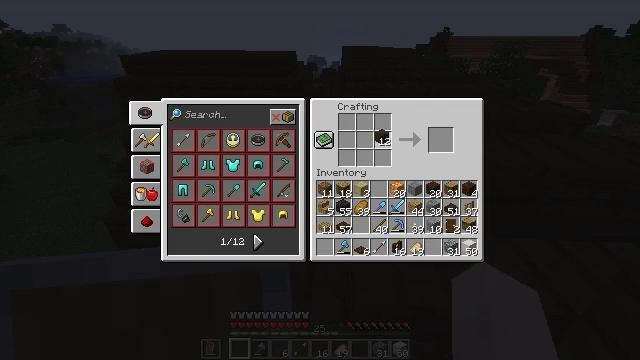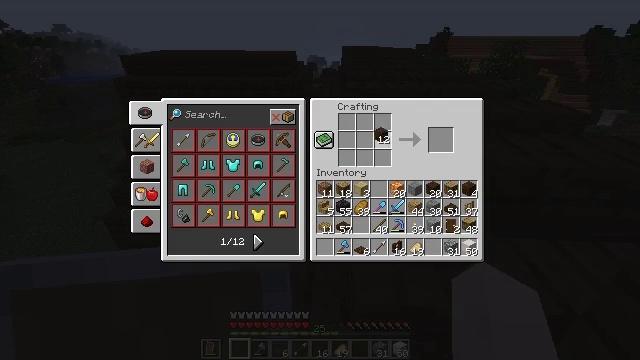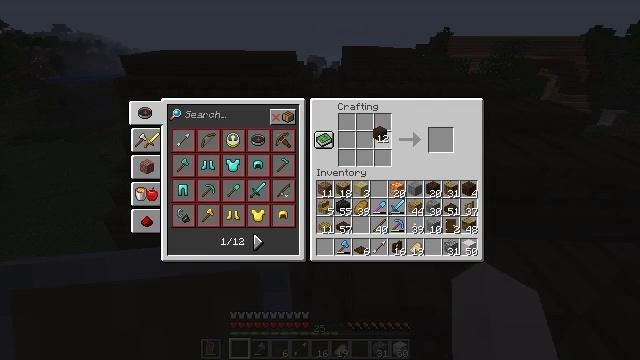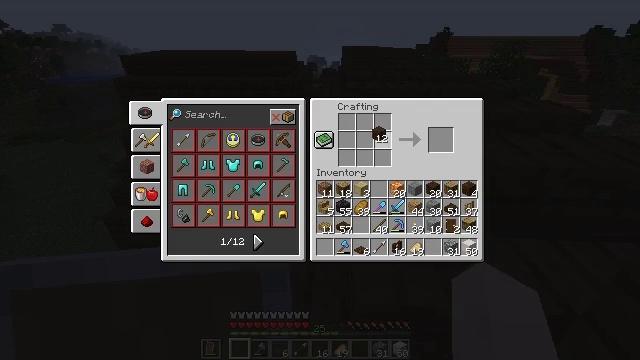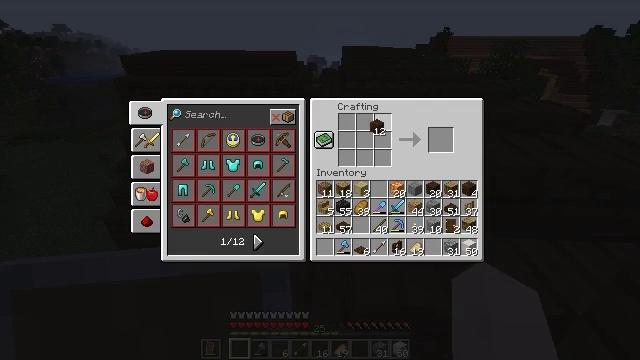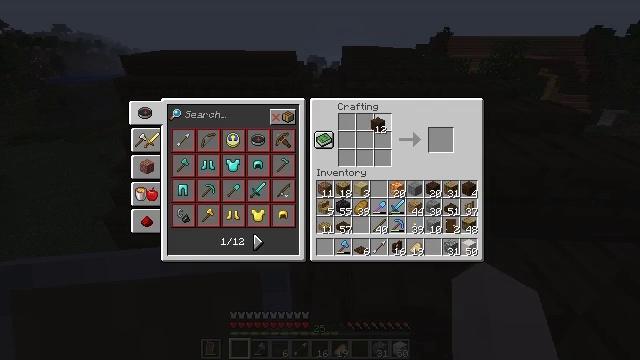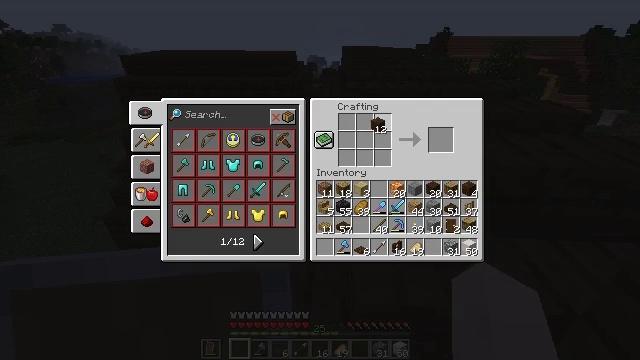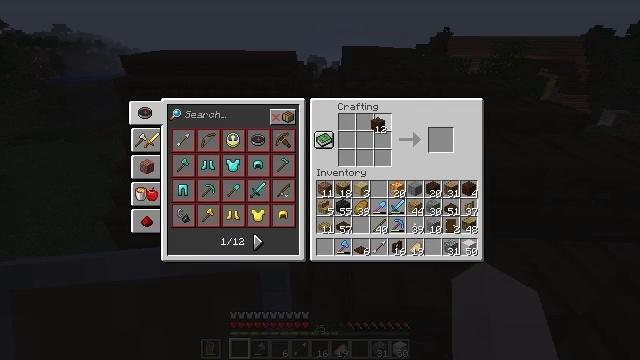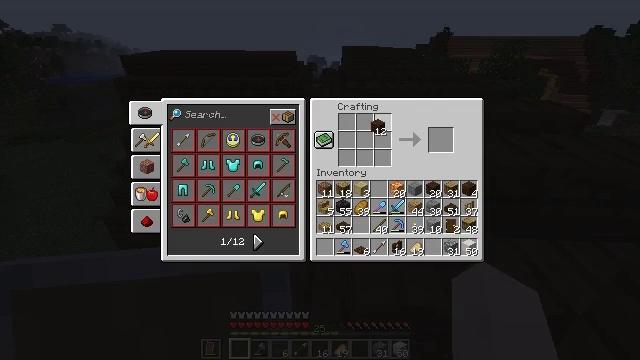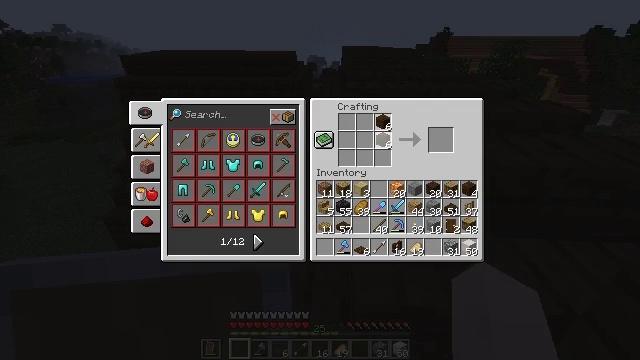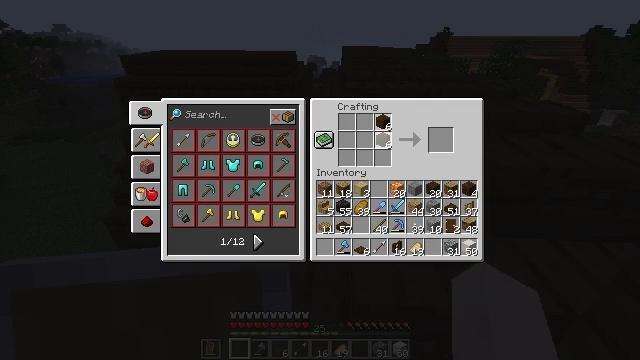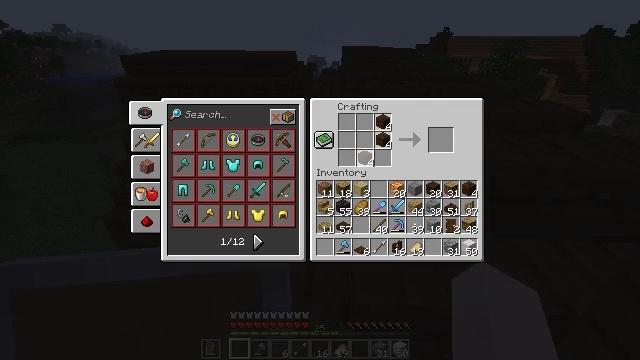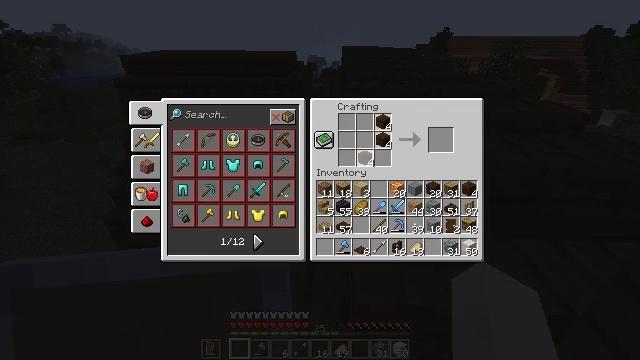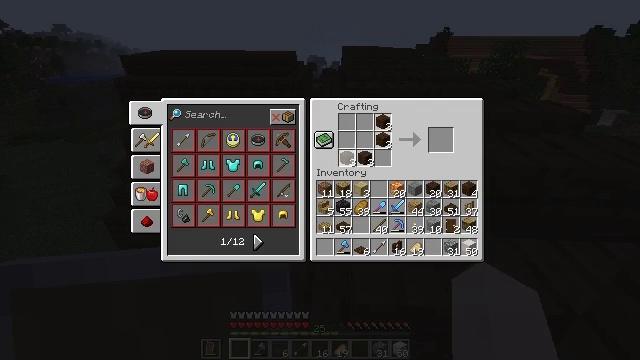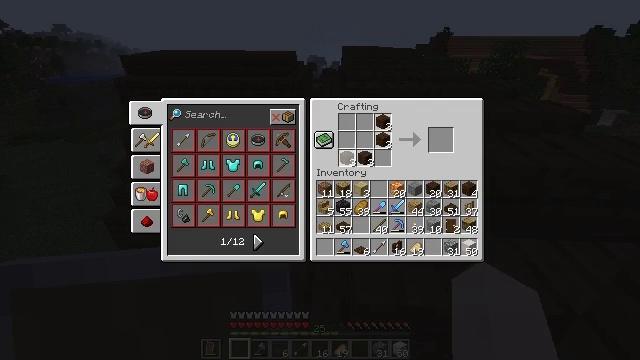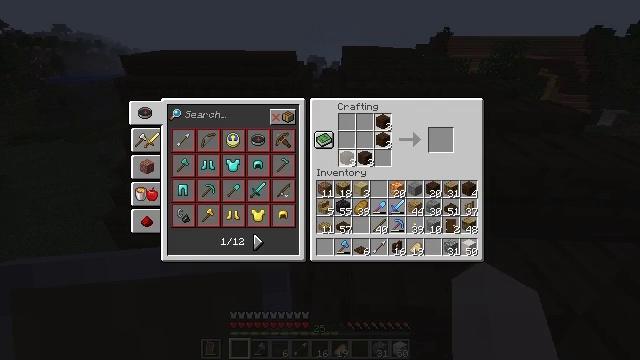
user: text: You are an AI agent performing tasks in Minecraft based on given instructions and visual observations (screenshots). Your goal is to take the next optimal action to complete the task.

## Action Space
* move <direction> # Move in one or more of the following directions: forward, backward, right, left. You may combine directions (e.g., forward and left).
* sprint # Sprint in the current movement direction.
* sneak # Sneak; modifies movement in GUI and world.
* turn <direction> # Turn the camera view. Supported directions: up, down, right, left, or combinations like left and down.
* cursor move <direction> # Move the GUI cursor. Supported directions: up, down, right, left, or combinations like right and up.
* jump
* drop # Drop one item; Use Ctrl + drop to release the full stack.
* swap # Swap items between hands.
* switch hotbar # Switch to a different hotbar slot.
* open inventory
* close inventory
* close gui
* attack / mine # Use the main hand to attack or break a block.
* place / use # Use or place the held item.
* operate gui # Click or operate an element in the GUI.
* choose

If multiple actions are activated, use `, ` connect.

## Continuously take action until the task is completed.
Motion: motion action
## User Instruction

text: Open the crafting table to craft dark oak stairs.
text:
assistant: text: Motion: no_op
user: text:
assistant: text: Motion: no_op
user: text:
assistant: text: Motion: no_op
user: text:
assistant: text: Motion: cursor move up
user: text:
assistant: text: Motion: no_op
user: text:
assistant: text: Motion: no_op
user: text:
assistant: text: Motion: operate gui
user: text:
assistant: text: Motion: operate gui
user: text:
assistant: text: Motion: cursor move down, operate gui
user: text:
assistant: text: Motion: cursor move down, operate gui
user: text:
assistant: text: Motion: cursor move down, operate gui
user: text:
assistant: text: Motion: cursor move left, operate gui
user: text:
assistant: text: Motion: operate gui
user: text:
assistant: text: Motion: operate gui
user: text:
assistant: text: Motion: operate gui
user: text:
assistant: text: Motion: operate gui
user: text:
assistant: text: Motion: operate gui
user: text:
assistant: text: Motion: cursor move right and up, operate gui
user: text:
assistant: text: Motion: operate gui
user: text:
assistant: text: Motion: operate gui
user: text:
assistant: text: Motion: operate gui
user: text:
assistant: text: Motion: cursor move down, operate gui
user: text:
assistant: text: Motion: operate gui
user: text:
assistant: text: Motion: operate gui
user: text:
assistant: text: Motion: operate gui
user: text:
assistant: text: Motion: operate gui
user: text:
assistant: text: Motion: operate gui
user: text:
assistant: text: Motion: no_op
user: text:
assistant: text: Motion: no_op
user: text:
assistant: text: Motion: cursor move right